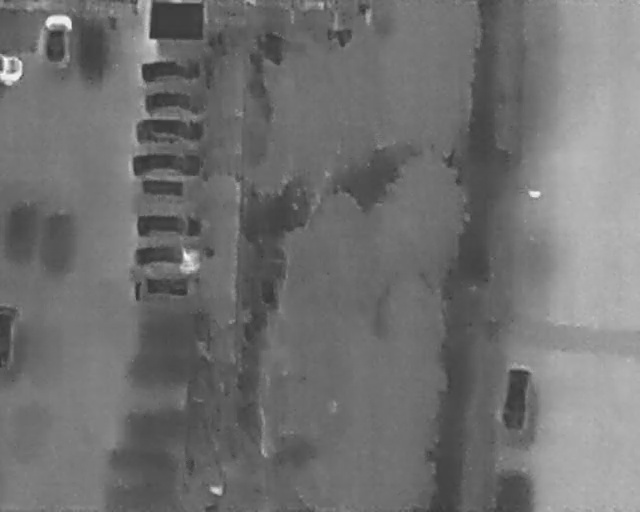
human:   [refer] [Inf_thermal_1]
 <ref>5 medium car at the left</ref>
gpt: <box>[[23, 25, 28, 39, 2], [24, 37, 28, 50, 2], [23, 44, 28, 57, 2], [24, 49, 28, 63, 2], [-3, 63, 6, 67, 2]]</box>

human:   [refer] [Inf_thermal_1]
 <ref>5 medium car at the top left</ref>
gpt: <box>[[24, 7, 28, 20, 2], [25, 14, 29, 26, 2], [24, 18, 28, 32, 2], [4, 4, 12, 11, 2], [0, 11, 4, 15, 2]]</box>